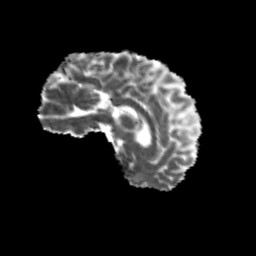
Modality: MD
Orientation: sagittal
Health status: healthy
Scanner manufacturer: philips
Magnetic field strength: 3 T
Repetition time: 9.75 s
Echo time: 0.092 s